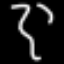
Label: squiggle